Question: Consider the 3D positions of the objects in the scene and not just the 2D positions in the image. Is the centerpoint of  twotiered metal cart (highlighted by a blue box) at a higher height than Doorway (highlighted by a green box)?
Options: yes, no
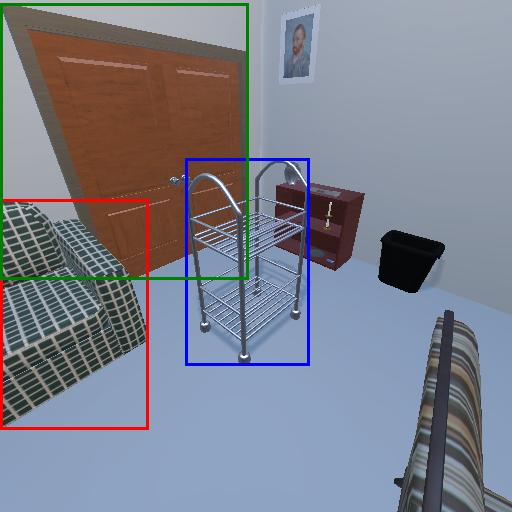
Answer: yes